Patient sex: F
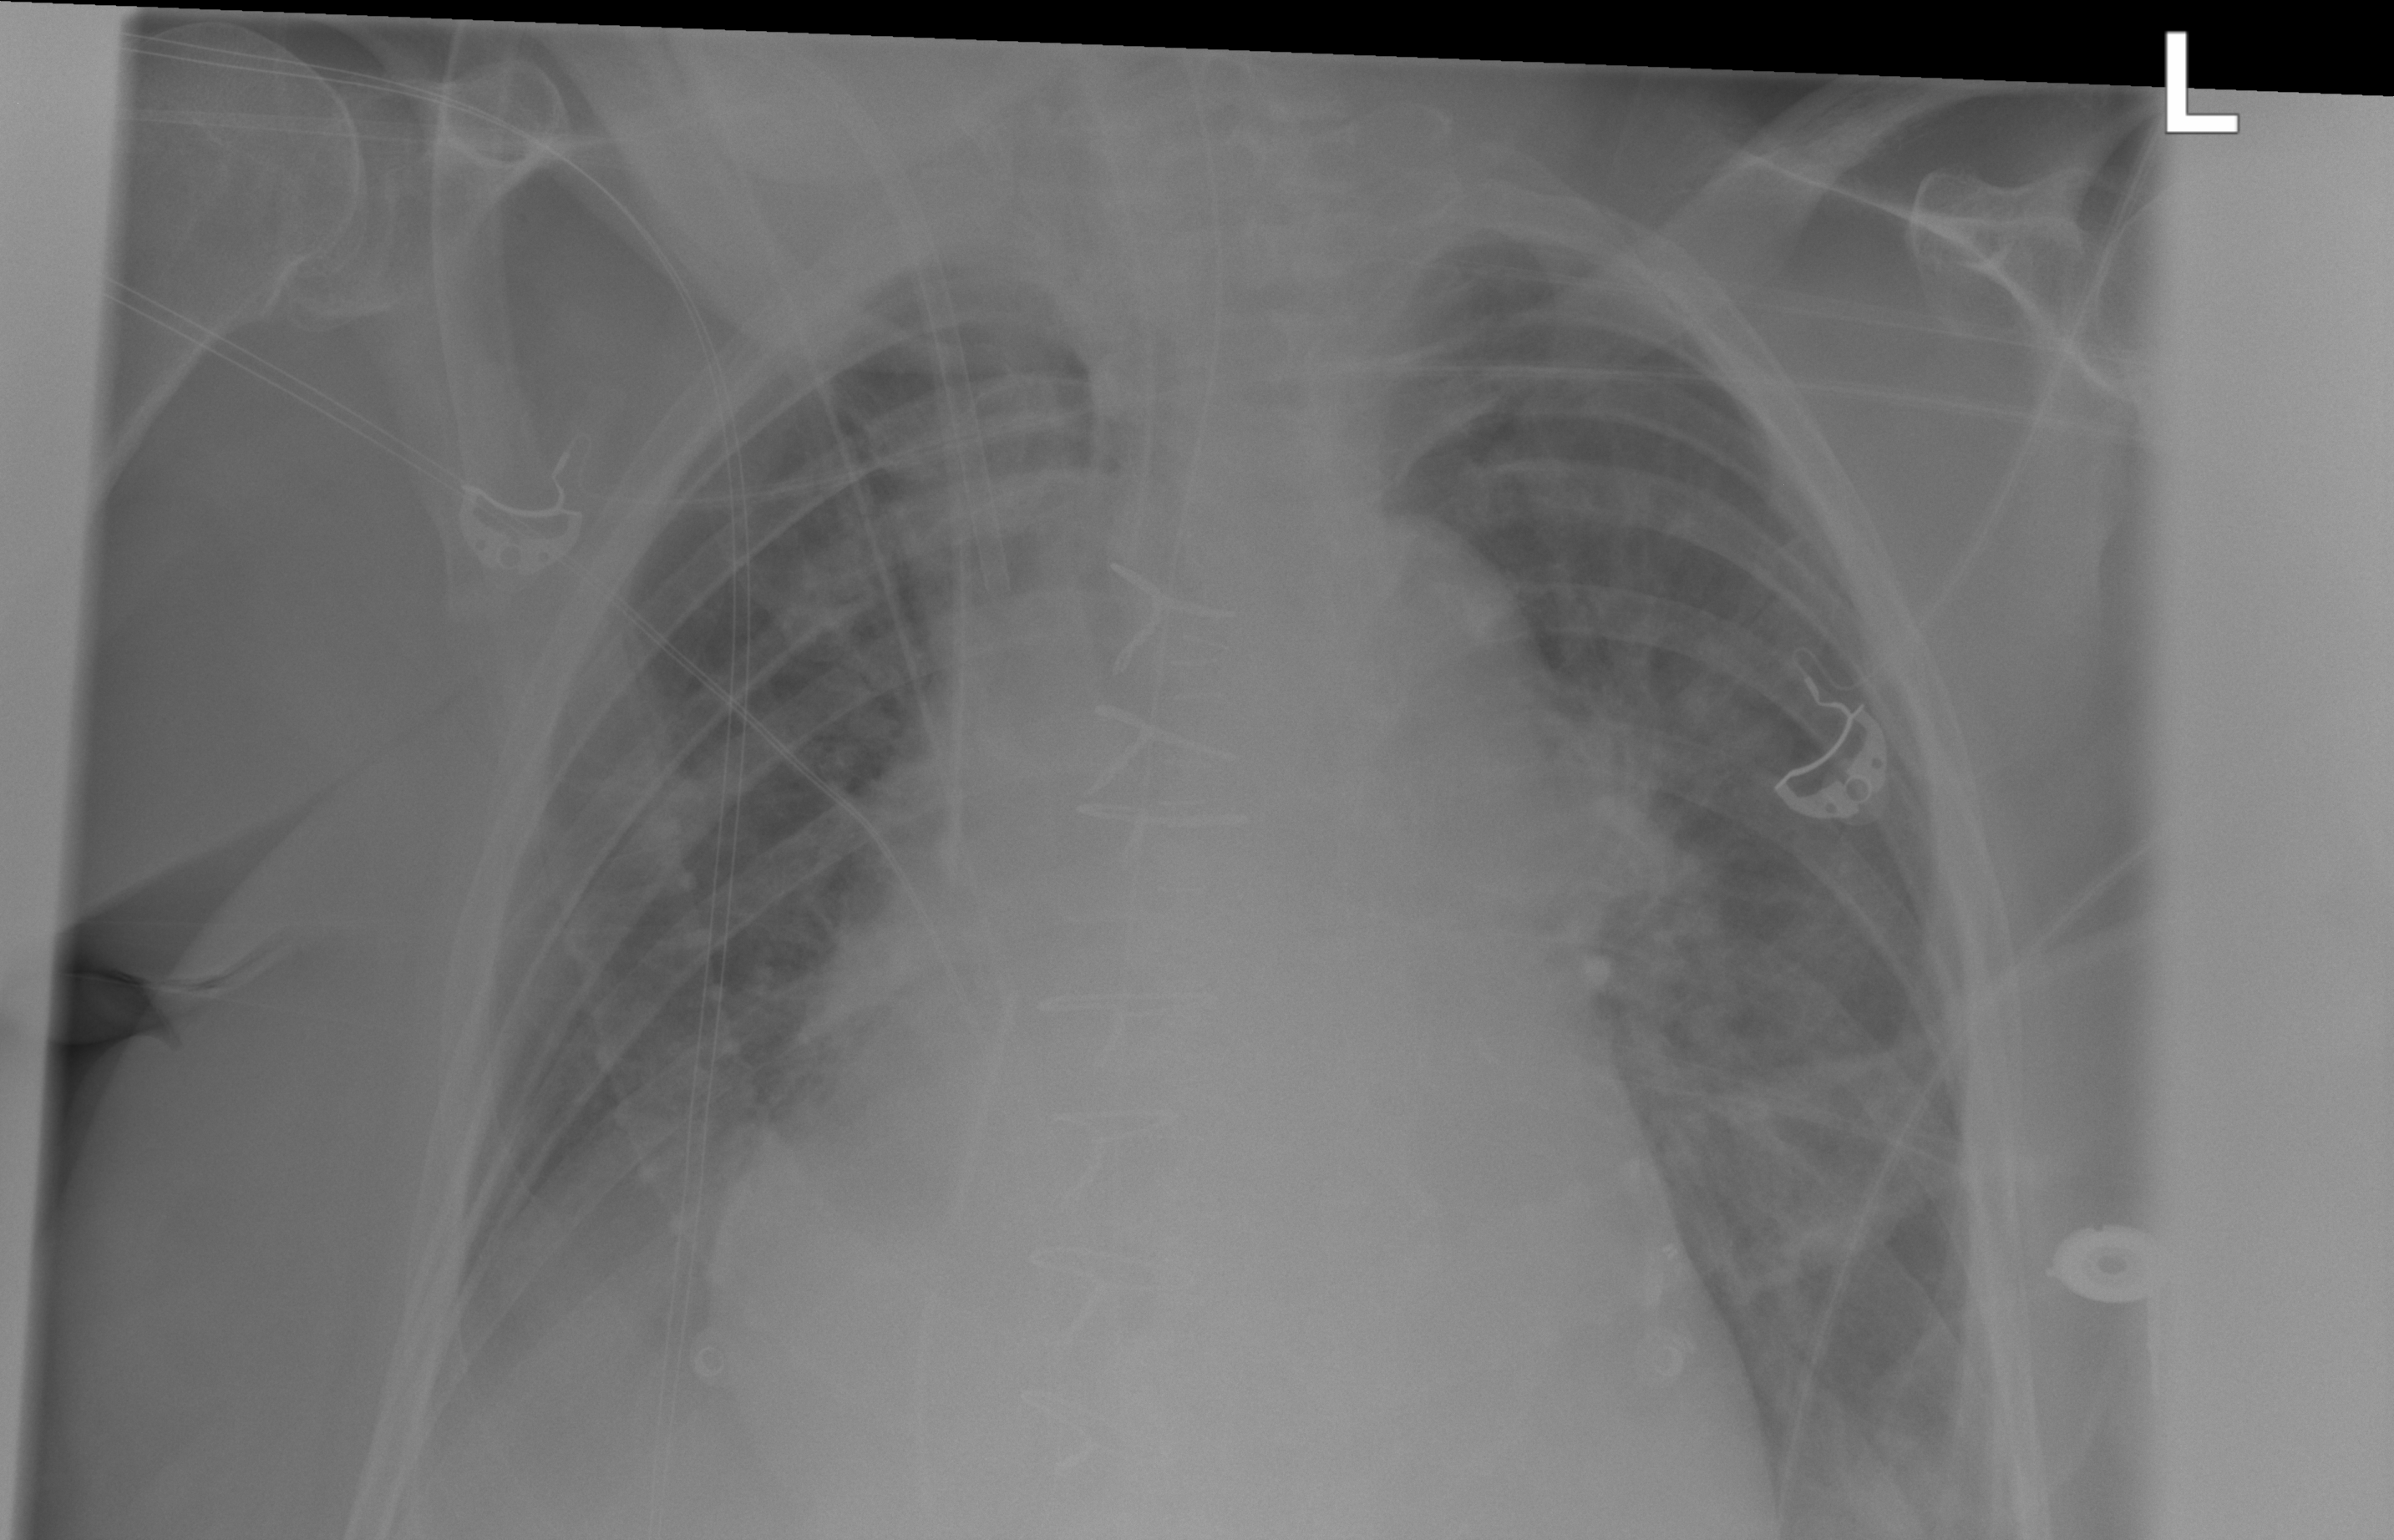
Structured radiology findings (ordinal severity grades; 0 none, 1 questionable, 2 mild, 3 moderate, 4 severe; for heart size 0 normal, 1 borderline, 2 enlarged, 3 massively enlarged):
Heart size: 2
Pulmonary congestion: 0
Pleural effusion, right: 0
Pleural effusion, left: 0
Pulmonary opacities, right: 0
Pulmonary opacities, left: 0
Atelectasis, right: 0
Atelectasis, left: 2